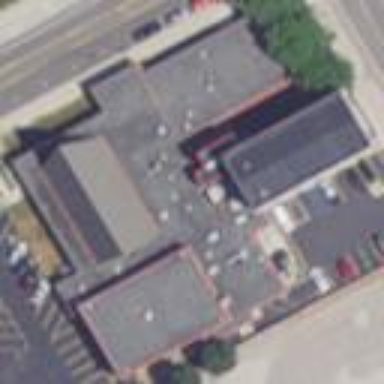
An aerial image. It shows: Building.